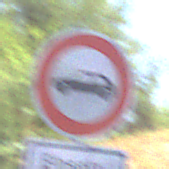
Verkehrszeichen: VerbotPersonenkraftwagen
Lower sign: BesondereFahrzeugeUndTransportgueter3
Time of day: Midday
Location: Roofed (Underpass)
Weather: Clear
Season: NotSpecified
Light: Natural